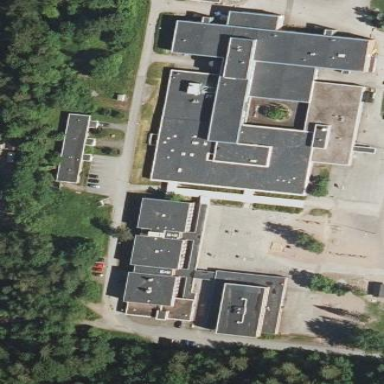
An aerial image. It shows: View of roof of building.